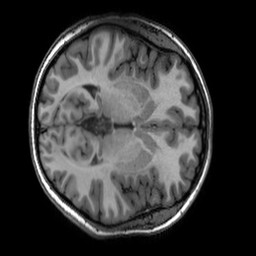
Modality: T1w
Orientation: axial
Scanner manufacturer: ge
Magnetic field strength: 3 T
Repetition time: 0.008772 s
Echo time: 0.003812 s